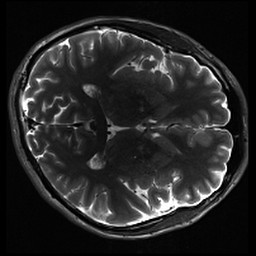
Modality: inplaneT2
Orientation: axial